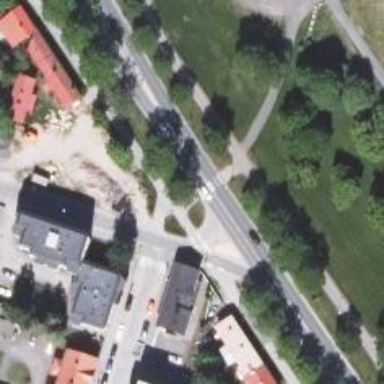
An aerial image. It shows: Secondary road with asphalt surface.